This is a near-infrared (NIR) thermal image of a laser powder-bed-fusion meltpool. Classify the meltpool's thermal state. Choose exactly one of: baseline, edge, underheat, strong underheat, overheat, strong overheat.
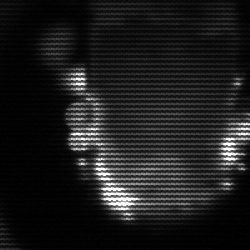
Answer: baseline